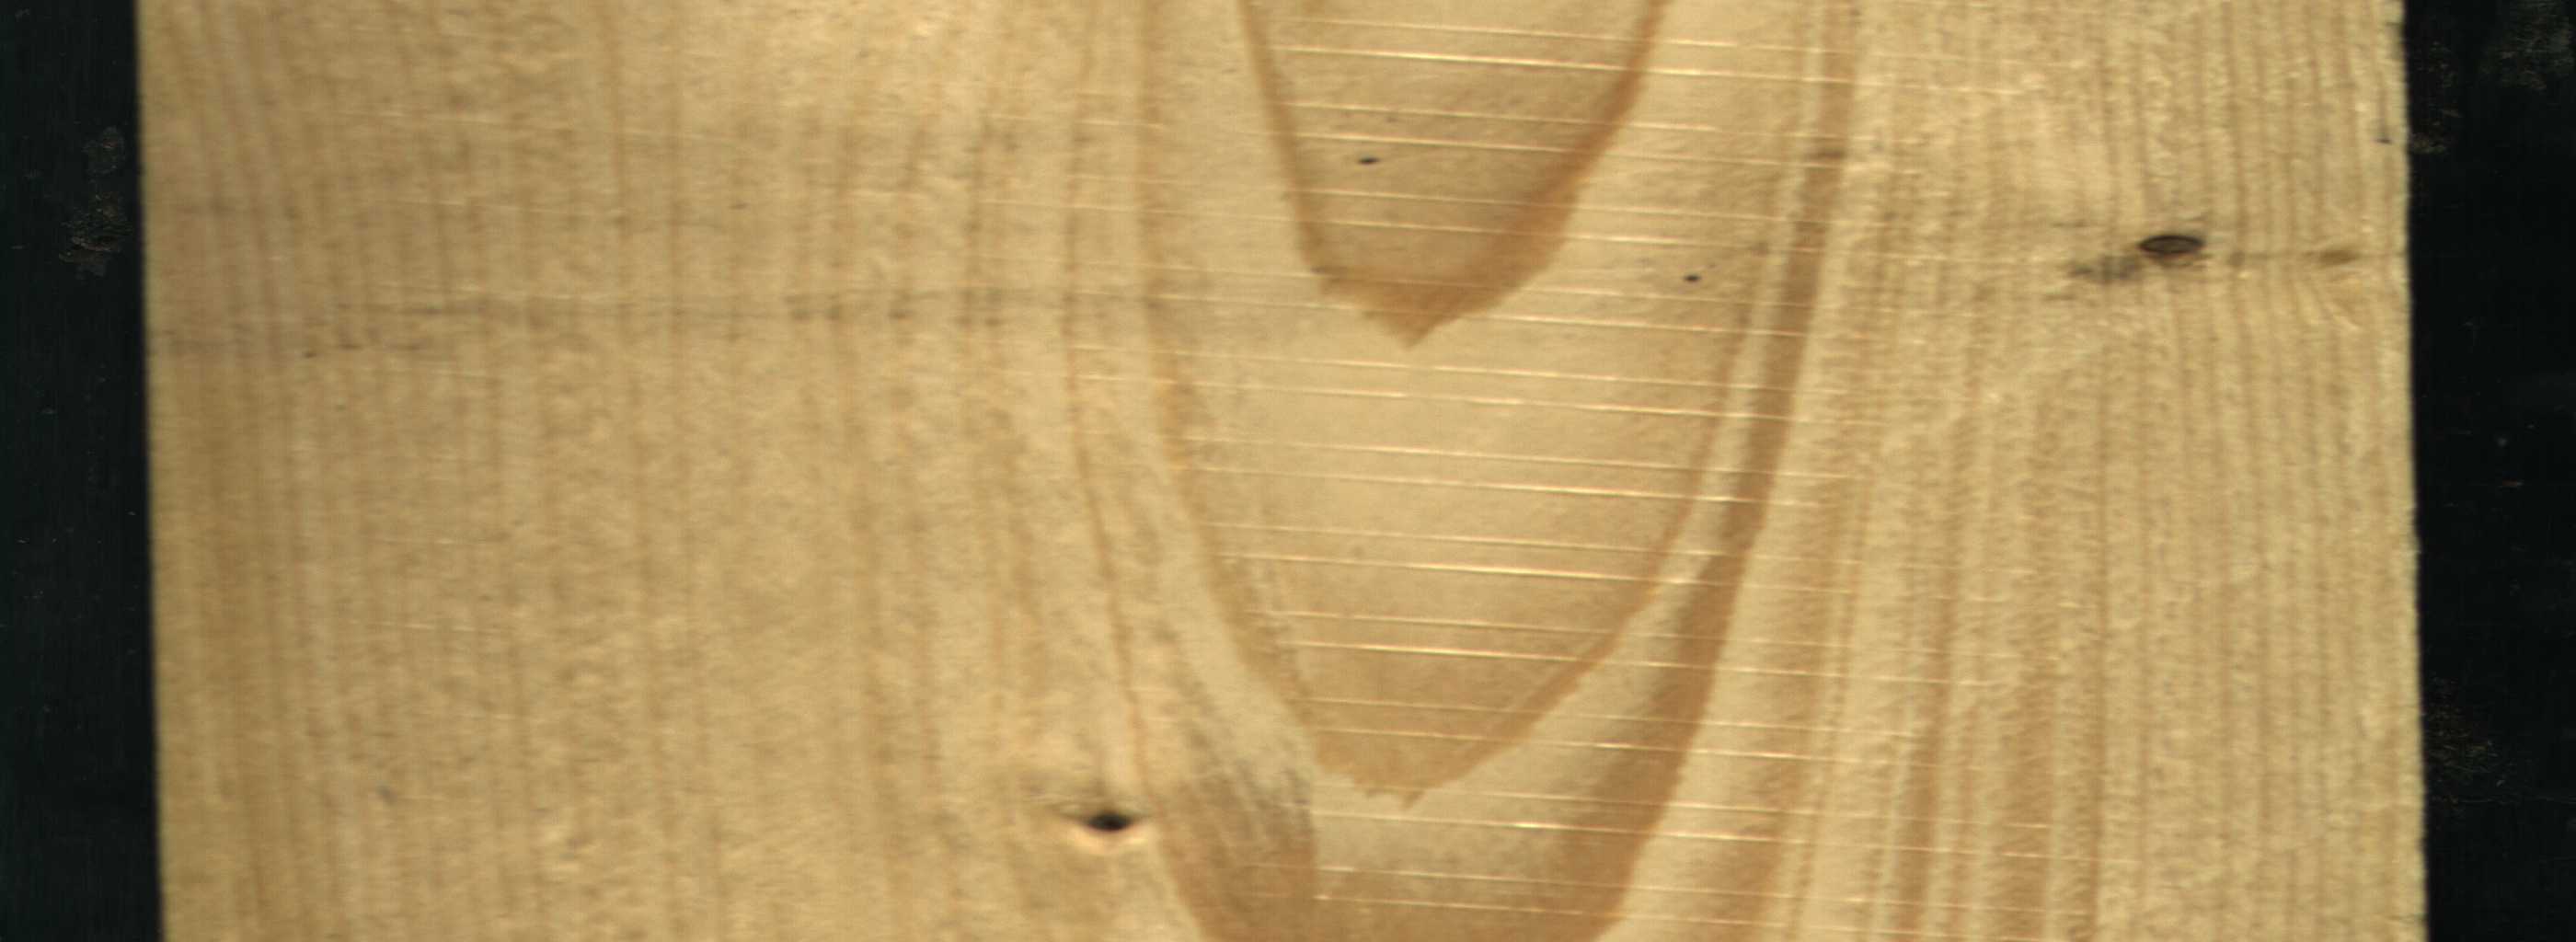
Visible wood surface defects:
Live_Knot
Live_Knot